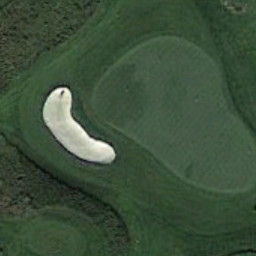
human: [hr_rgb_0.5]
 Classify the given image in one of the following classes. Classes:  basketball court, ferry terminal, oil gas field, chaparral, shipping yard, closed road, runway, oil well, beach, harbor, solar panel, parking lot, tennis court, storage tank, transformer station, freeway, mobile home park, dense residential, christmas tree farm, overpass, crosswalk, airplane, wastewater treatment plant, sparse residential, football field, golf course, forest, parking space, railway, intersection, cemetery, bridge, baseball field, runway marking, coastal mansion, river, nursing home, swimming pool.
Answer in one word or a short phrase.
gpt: golf course